Question: Hi I have the following c# code that saves data to an xml file.
The problem is that It does not save the xml in the format I am looking for and I can't seem to find a way to get it to.
'''
string MyConString = "SERVER=localhost;" + "DATABASE=myvideos75;" + "UID=root;" + "PASSWORD=V0lc0m;";
string SQLSelect = "SELECT episode.idShow,tvshow.c00 as 'ShowName',episode.c12 as 'Season',XBMCPathReFact(episode.c18) as 'Path' FROM myvideos75.episode join tvshow on tvshow.idShow = episode.idShow where episode.c13 = 1 order by episode.idShow,episode.c12 ";
string _XMLFile = "test.xml";
MySqlConnection connection = new MySqlConnection(MyConString);
try
{
MySqlCommand _MySqlSelect = new MySqlCommand(SQLSelect, connection);
DataSet _DataSet1 = new DataSet("XBMC");
MySqlDataAdapter _MySqlDataAdapter1 = new MySqlDataAdapter(_MySqlSelect);
_MySqlDataAdapter1.Fill(_DataSet1,"Show");
FileStream myFs = new FileStream(_XMLFile, FileMode.OpenOrCreate, FileAccess.Write);
_DataSet1.WriteXml(myFs);
myFs.Close();
}
catch (Exception ex)
{ MessageBox.Show(ex.Message.ToString()); }
'''
'''
<XBMC>
<Show>
<idShow>1</idShow>
<ShowName>2 Broke Girls</ShowName>
<Season>1</Season>
<Path>\10.0.0.3 v Broke Girls\Season1\</Path>
</Show>
<Show>
<idShow>1</idShow>
<ShowName>2 Broke Girls</ShowName>
<Season>2</Season>
<Path>\10.0.0.3 v Broke Girls\Season 02\</Path>
</Show>
<Show>
<idShow>31</idShow>
<ShowName>Burn Notice</ShowName>
<Season>2</Season>
<Path>\10.0.0.3 v\Burn Notice\Season2\</Path>
</Show>
<Show>
<idShow>31</idShow>
<ShowName>Burn Notice</ShowName>
<Season>3</Season>
<Path>\10.0.0.3 v\Burn Notice\Season3\</Path>
</Show>
</XBMC>
'''
I would like it to generate the XML like this.
'''
<XBMC>
<Show>
<idShow>1</idShow>
<ShowName>2 Broke Girls</ShowName>
<Seasons>
<Season>
<Number>1</Number>
<Path>\10.0.0.3 v Broke Girls\Season1\</Path>
</Season>
<Season>
<Number>2</Number>
<Path>\10.0.0.3 v Broke Girls\Season 02\</Path>
</Season>
</Seasons>
</Show>
<Show>
<idShow>31</idShow>
<ShowName>Burn Notice</ShowName>
<Seasons>
<Season>
<Number>2</Number>
<Path>\10.0.0.3 v\Burn Notice\Season2\</Path>
</Season>
<Season>
<Number>3</Number>
<Path>\10.0.0.3 v\Burn Notice\Season3\</Path>
</Season>
</Seasons>
</Show>
</XBMC>
'''
The SQL select statement returns the following data

Thank you for your time
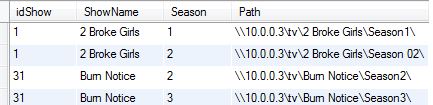
Answer: Ok I managed to get a solution , may be it can help some one else with a similar problem .
I have added some comments to explain what is going on.
'''
string MyConString = "SERVER=10.0.0.3;" + "DATABASE=myvideos75;" + "UID=xbmc;" + "PASSWORD=xbmc;";
string SQLSelect = "SELECT tvshow.idShow as 'idShow',tvshow.c00 as 'ShowName',episode.c12 as 'Season',XBMCPathReFact(episode.c18) as 'Path' FROM myvideos75.episode join tvshow on tvshow.idShow = episode.idShow group by episode .idShow,episode.c12";
try
{if (File.Exists(_XMLFile))
{File.Delete(_XMLFile);}
}
catch (Exception ex)
{ MessageBox.Show(ex.Message.ToString()); }
MySqlConnection connection = new MySqlConnection(MyConString);
try
{
MySqlCommand _MySqlSelect = new MySqlCommand(SQLSelect, connection);
DataSet _DataSet1 = new DataSet("XBMC");
MySqlDataAdapter _MySqlDataAdapter1 = new MySqlDataAdapter(_MySqlSelect);
_MySqlDataAdapter1.Fill(_DataSet1,"Show");
XDocument xdoc;
XElement root;
XElement tvshow;
XElement TvShowElement;
xdoc = new XDocument(new XElement("XBMC"));
root = xdoc.XPathSelectElement("//XBMC");
// loop start fills stuff in
foreach (DataRow row in _DataSet1.Tables[0].Rows)
{
// Test if the show exists if not create it and add all the Element
var ShowIDTest = xdoc.Element("XBMC").Elements("Show").Where(x => x.Element("idShow").Value.Equals(row["idShow"].ToString())).ToList();
if (ShowIDTest.Count < 1)
{
TvShowElement = new XElement("Show",
new XElement("idShow", row["idShow"].ToString()),
new XElement("ShowName", row["ShowName"].ToString()),
new XElement("Seasons",
new XElement("Season",
new XElement("Number", row["Season"].ToString()),
new XElement("Path", row["Path"].ToString()))));
root.Add(TvShowElement);
}
// The Show Exists , go to the show
else
{
string tvshowpath = "/XBMC/Show[idShow ="" + row["idShow"].ToString() + ""]";
tvshow = xdoc.XPathSelectElement(tvshowpath);
// Check if the show already has any season if not create it
bool SeasonsTest = tvshow.Descendants("Seasons").Any();
if (!SeasonsTest)
{
TvShowElement = new XElement("Seasons",
new XElement("Season",
new XElement("Number", row["Season"].ToString()),
new XElement("Path", row["Path"].ToString())));
tvshow.Add(TvShowElement);
}
// the show already has any season element so append the additional seasons
else
{
string tvshowseasonspath = "/XBMC/Show[idShow ="" + row["idShow"].ToString() + ""]/Seasons";
tvshow = xdoc.XPathSelectElement(tvshowseasonspath);
TvShowElement = new XElement("Season",
new XElement("Number", row["Season"].ToString()),
new XElement("Path", row["Path"].ToString()));
tvshow.Add(TvShowElement);
}
}
}
// Save the XML File
xdoc.Save(_XMLFile);
MessageBox.Show("done");
}
catch (Exception ex)
{ MessageBox.Show(ex.Message.ToString()); }
'''